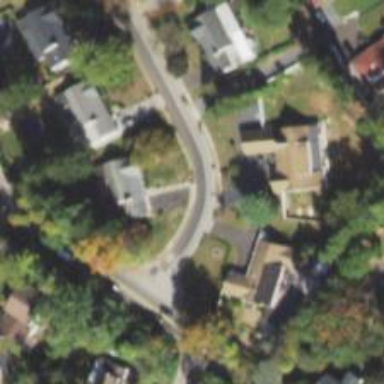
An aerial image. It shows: Driveway leading to service road.